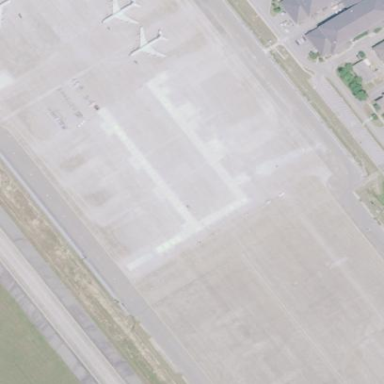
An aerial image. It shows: Apron at the airport.